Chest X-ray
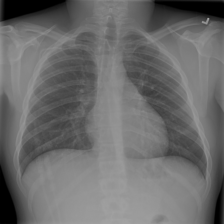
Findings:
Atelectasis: negative
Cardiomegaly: negative
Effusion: negative
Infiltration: positive
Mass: negative
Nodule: negative
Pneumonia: negative
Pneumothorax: negative
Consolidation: negative
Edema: negative
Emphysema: negative
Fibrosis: negative
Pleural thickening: negative
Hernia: negative